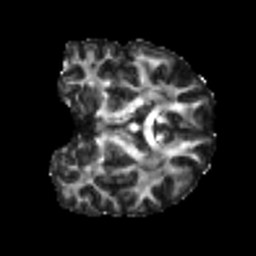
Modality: FA
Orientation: coronal
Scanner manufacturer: siemens
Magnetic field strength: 3 T
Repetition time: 4 s
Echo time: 0.0594 s